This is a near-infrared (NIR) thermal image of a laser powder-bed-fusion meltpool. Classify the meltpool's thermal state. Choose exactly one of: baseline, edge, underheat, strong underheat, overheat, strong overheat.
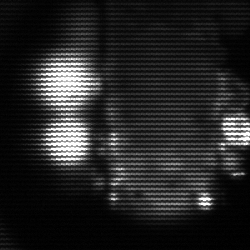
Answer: strong underheat